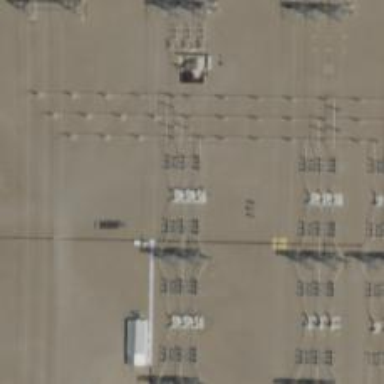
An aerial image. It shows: Switch used for power control.